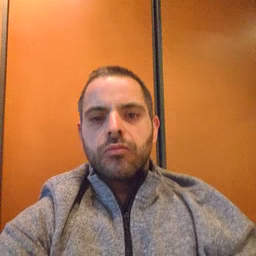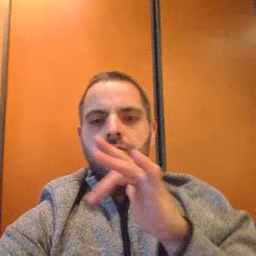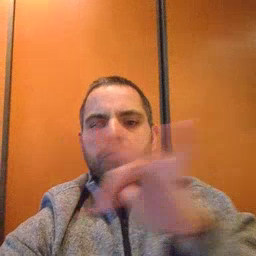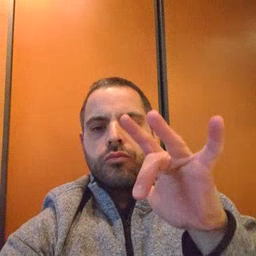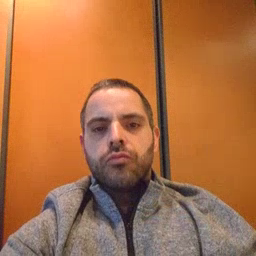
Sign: empty